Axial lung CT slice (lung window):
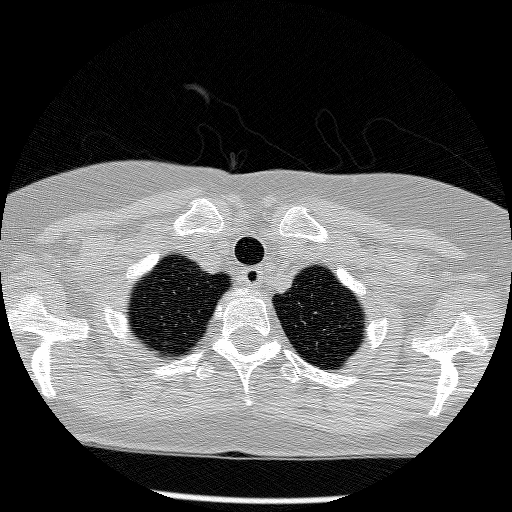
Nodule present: no